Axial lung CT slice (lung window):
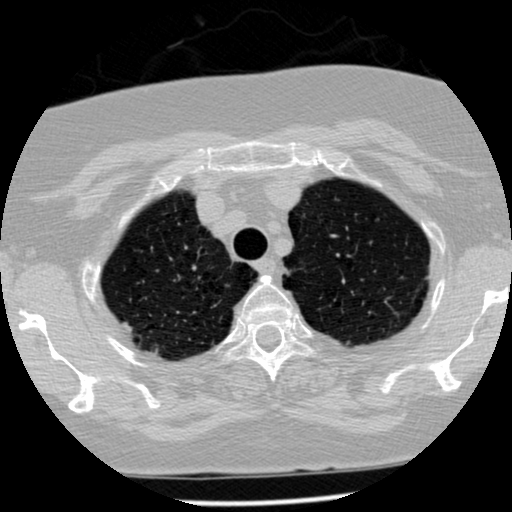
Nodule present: no